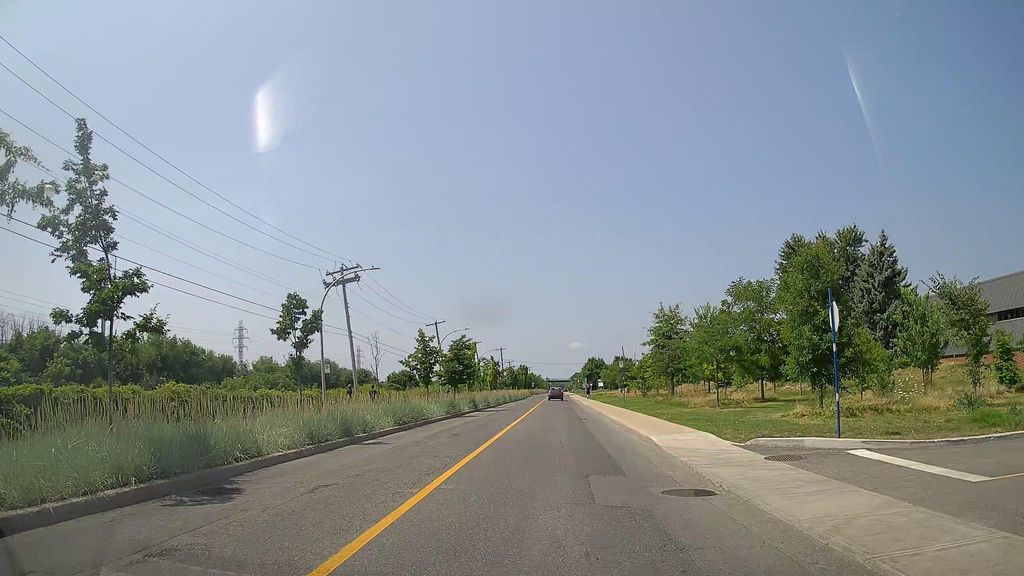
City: montreal